Question: .h file:
'''
#define VECTOR_SIZE 1024
'''
.cpp file:
'''
int main ()
{
unsigned int* A;
A = new unsigned int [VECTOR_SIZE];
CopyToDevice (A);
}
'''
.cu file:
'''
void CopyToDevice (unsigned int *A)
{
ulong4 *UA
unsigned int VectorSizeUlong4 = VECTOR_SIZE / 4;
unsigned int VectorSizeBytesUlong4 = VectorSizeUlong4 * sizeof(ulong4);
cudaMalloc( (void**)&UA, VectorSizeBytesUlong4 );
// how to use cudaMemcpy to copy data from A to UA?
// I tried to do the following but it gave access violation error:
for (int i=0; i<VectorSizeUlong4; ++i)
{
UA[i].x = A[i*4 + 0];
UA[i].y = A[i*4 + 1];
UA[i].z = A[i*4 + 2];
UA[i].w = A[i*4 + 3];
}
// I also tried to copy *A to device and then work on it instead going back to CPU to access *A every time but this did not work again
}
'''

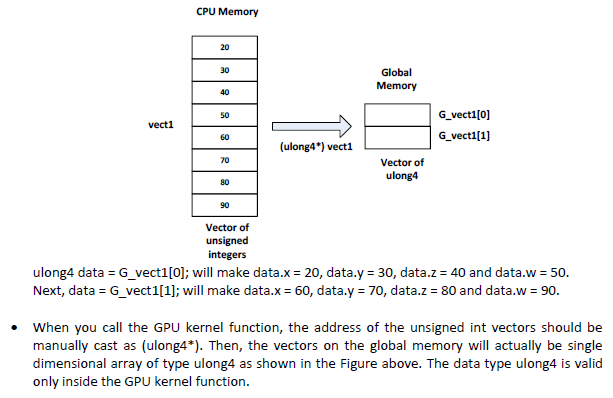
Answer: The CUDA 'ulong4' is a 16 byte aligned structure defined as
'''
struct __builtin_align__(16) ulong4
{
unsigned long int x, y, z, w;
};
'''
this means that the stream of four consecutive 32 bit unsigned source integers you want to use to populate a stream of 'ulong4' are the same size. The simplest solution is contained right in the text on the image you posted - just cast (either implicitly or explicitly) the 'unsigned int' pointer to a 'ulong4' pointer, use 'cudaMemcpy'directly on the host and device memory, and pass the resulting device pointer to whatever kernel function you have that requires a 'ulong4' input. Your device transfer function could look something like:
'''
ulong4* CopyToDevice (unsigned int* A)
{
ulong4 *UA, *UA_h;
size_t VectorSizeUlong4 = VECTOR_SIZE / 4;
size_t VectorSizeBytesUlong4 = VectorSizeUlong4 * sizeof(ulong4);
cudaMalloc( (void**)&UA, VectorSizeBytesUlong4);
UA_h = reinterpret_cast<ulong4*>(A); // not necessary but increases transparency
cudaMemcpy(UA, UA_h, VectorSizeBytesUlong4);
return UA;
}
'''
[Usual disclaimer: written in browser, not tested or compiled, use at own risk]